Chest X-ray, PA view. Patient: 54 years old, sex F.
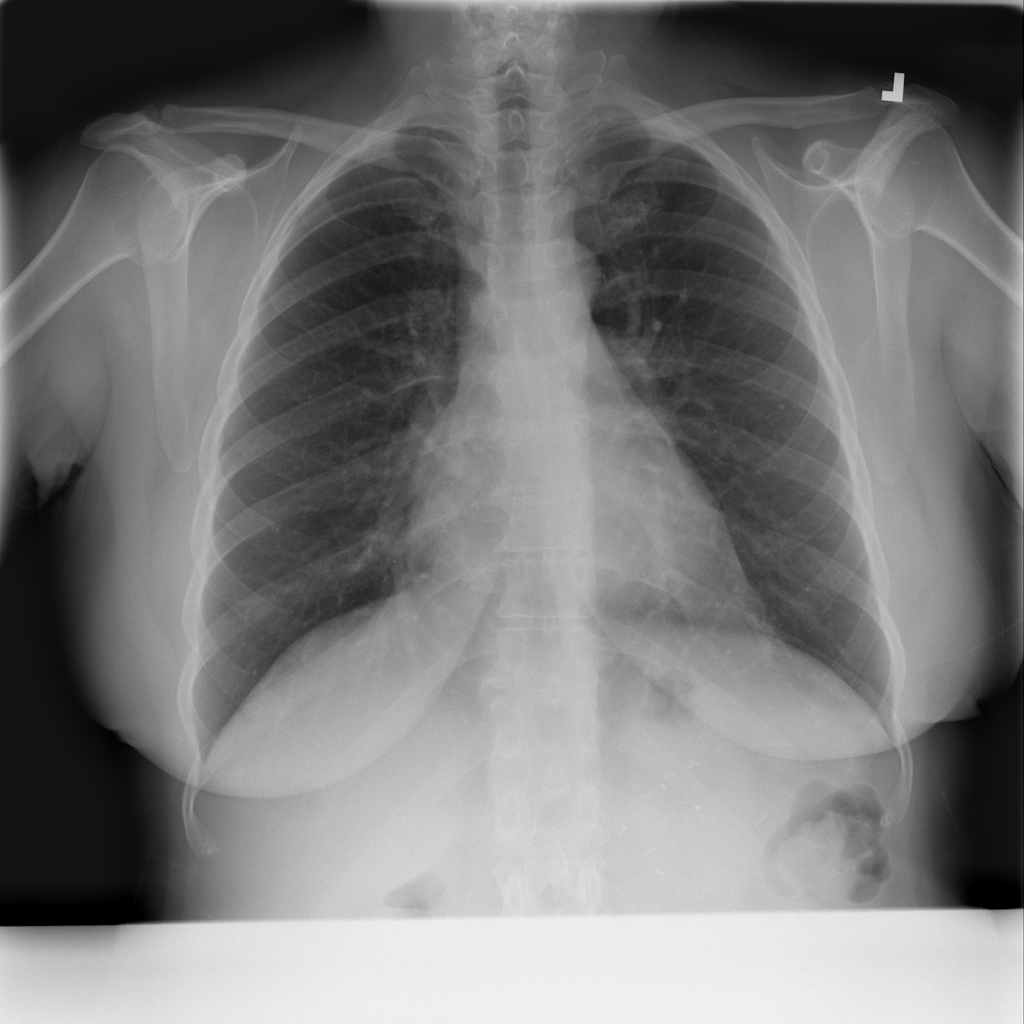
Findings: No Finding